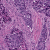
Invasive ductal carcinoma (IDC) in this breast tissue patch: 1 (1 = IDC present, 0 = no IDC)